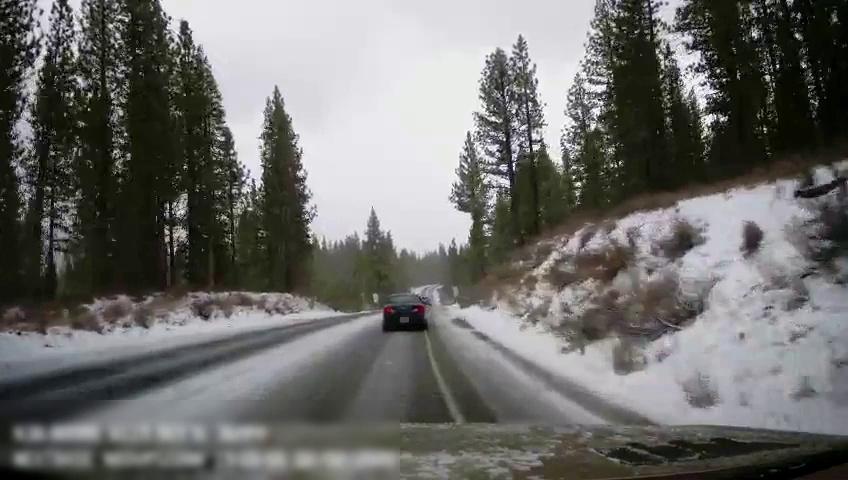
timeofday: Day
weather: Snowy
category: Drivable Space
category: Vehicles | Car
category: Lanes | Current Lane